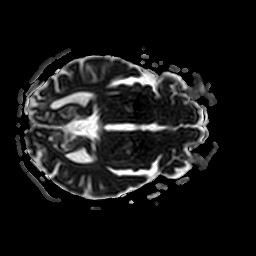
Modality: ADC
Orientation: axial
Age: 66
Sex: male
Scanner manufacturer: philips
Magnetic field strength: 3 T
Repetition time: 3.946 s
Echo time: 0.06104 s